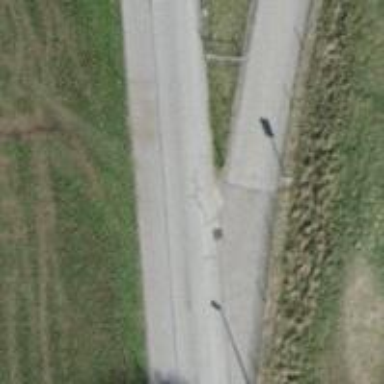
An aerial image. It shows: Bollard.